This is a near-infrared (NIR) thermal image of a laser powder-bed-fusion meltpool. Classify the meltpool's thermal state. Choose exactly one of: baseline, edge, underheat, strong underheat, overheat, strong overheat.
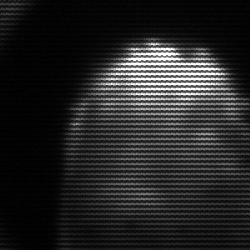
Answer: edge